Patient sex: M
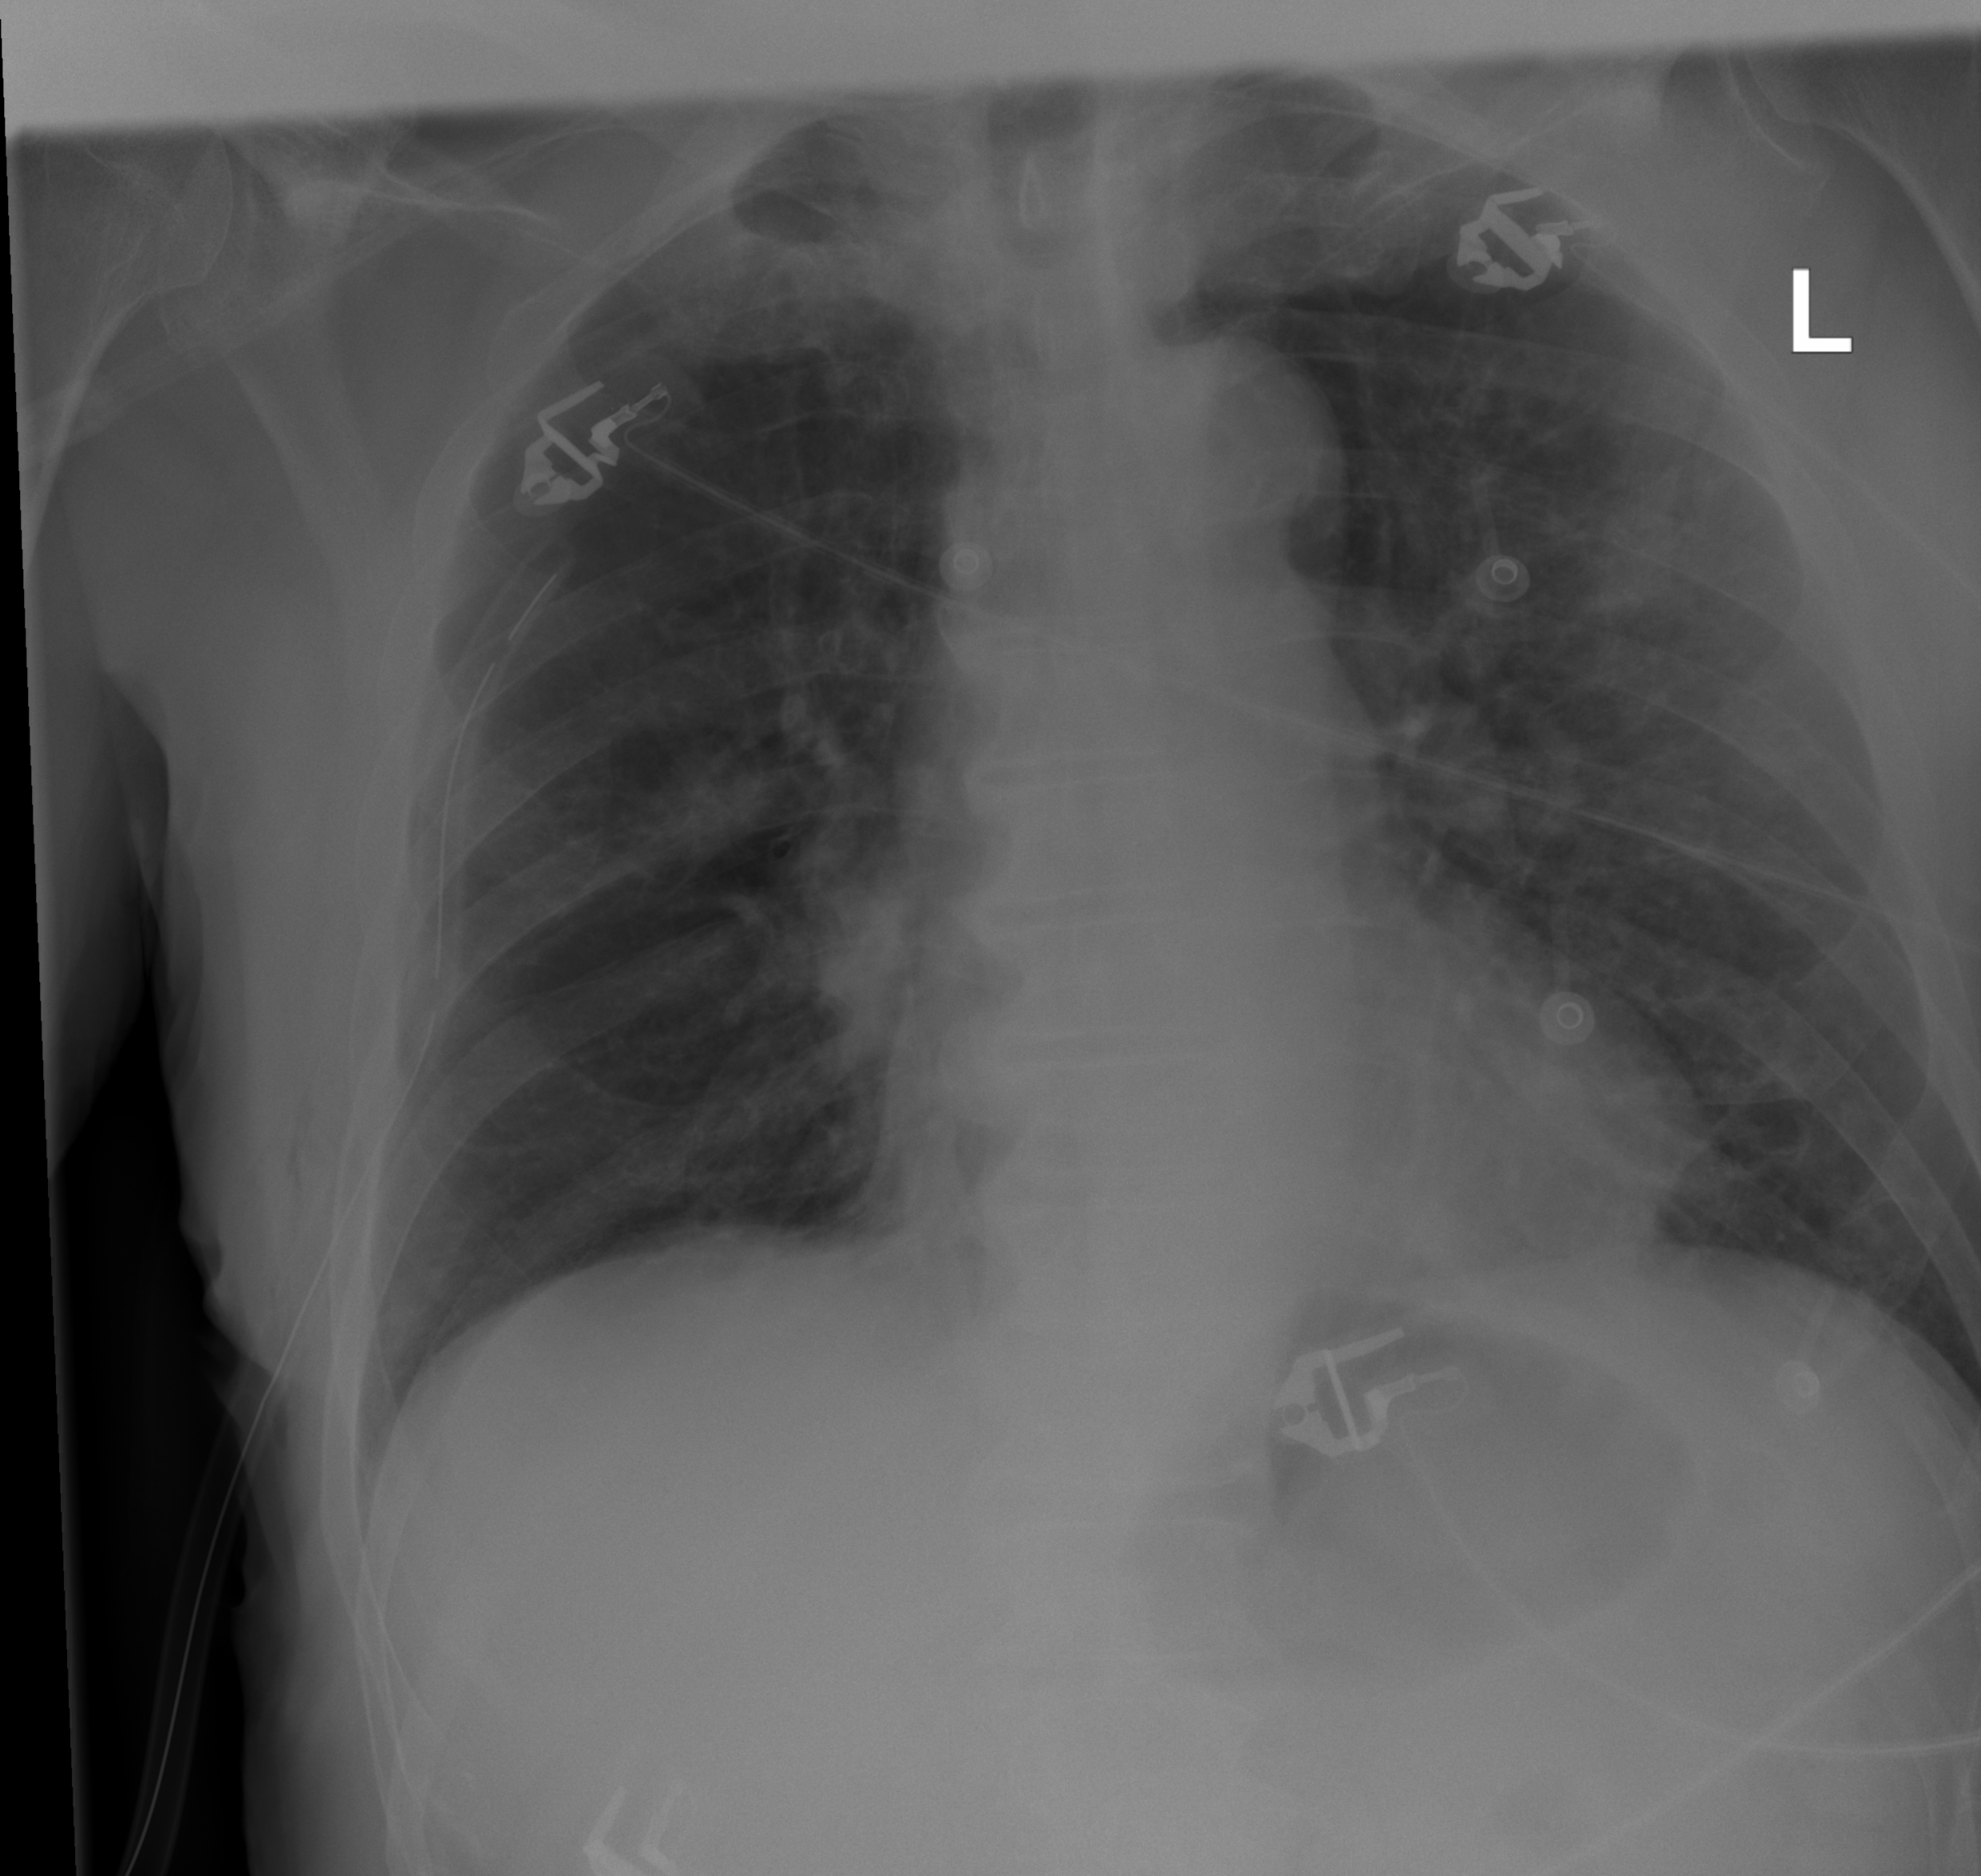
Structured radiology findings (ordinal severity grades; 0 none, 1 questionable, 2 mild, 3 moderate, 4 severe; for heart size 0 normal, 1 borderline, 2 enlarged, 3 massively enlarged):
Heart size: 0
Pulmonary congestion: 0
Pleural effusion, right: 0
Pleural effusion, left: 0
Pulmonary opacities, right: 0
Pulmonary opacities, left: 2
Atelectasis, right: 2
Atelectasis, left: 2